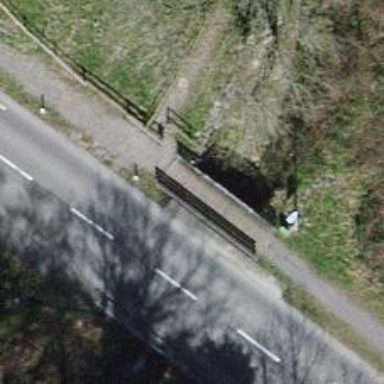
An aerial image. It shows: Path that crosses over bridge with fine gravel surface.